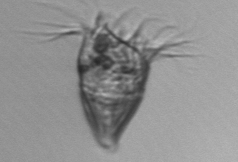
Label: Strombidium_morphotype1